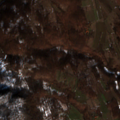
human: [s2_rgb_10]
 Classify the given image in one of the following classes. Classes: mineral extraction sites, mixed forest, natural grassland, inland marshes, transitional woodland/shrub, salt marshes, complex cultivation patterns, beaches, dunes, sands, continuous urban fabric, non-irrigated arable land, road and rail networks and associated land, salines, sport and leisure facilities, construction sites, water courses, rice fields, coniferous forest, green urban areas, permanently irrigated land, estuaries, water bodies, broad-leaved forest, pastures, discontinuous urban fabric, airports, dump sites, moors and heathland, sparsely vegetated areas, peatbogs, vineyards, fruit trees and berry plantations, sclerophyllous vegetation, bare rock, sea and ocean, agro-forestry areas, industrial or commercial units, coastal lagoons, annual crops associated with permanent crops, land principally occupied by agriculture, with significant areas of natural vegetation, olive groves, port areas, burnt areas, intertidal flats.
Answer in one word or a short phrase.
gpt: complex cultivation patterns, land principally occupied by agriculture, with significant areas of natural vegetation, broad-leaved forest, natural grassland, transitional woodland/shrub